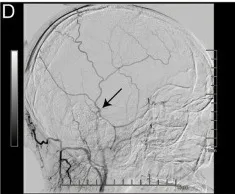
The MMA was free of aneurysms (D).
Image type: radiology (x_ray)